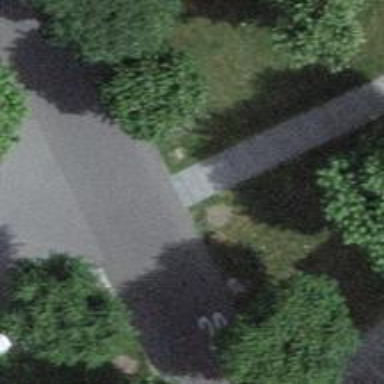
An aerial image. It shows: Asphalt living street with opposite cycleway.